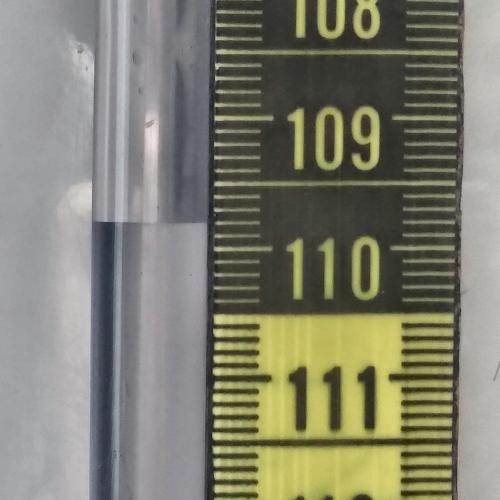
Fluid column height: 109.8 cm